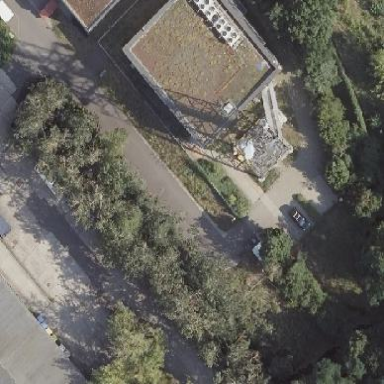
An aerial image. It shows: Service building.